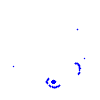
Particle: electron